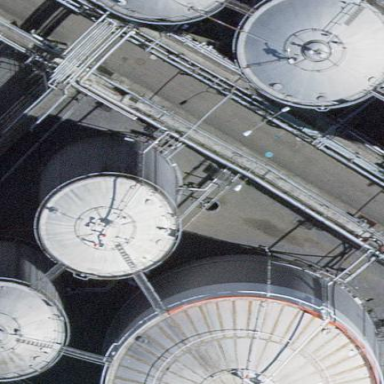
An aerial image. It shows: Storage tank with man-made structure.